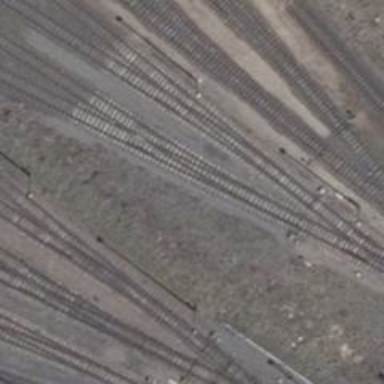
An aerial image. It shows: Railway switch.